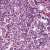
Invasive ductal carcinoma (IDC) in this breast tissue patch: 1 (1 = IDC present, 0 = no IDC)